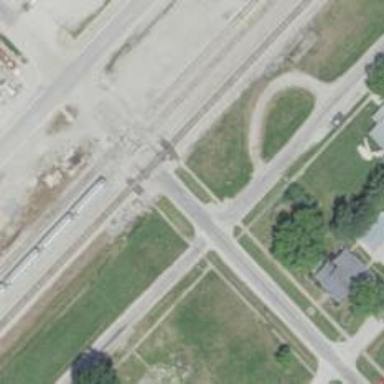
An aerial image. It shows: Railway siding with rails.